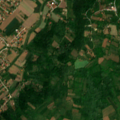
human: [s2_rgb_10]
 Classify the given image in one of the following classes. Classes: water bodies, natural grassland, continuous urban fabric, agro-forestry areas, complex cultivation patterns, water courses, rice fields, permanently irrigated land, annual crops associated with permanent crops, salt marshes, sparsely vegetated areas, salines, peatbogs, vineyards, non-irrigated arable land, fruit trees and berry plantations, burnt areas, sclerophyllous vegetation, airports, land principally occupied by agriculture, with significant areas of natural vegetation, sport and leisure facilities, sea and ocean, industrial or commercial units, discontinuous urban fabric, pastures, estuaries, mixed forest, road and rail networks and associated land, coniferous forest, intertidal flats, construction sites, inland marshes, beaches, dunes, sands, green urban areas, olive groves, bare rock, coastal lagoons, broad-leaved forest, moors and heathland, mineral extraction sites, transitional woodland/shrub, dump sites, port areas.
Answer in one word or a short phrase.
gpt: discontinuous urban fabric, complex cultivation patterns, land principally occupied by agriculture, with significant areas of natural vegetation, broad-leaved forest